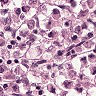
Metastatic tissue present: yes